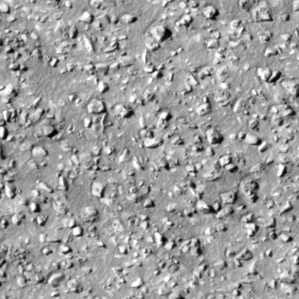
Label: non_frost